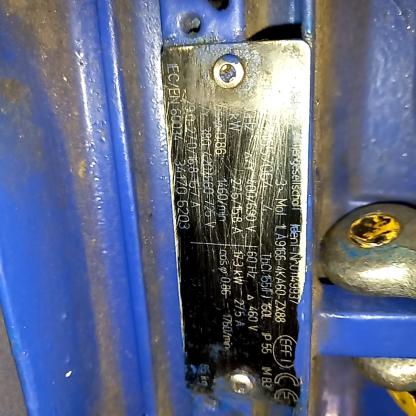
Klasa: tabliczka-znamionowa